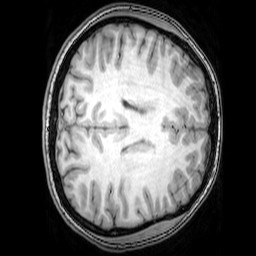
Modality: T1w
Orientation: axial
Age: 25
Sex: female
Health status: healthy
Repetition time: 0.081 s
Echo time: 0.037 s